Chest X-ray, PA view. Patient: 38 years old, sex M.
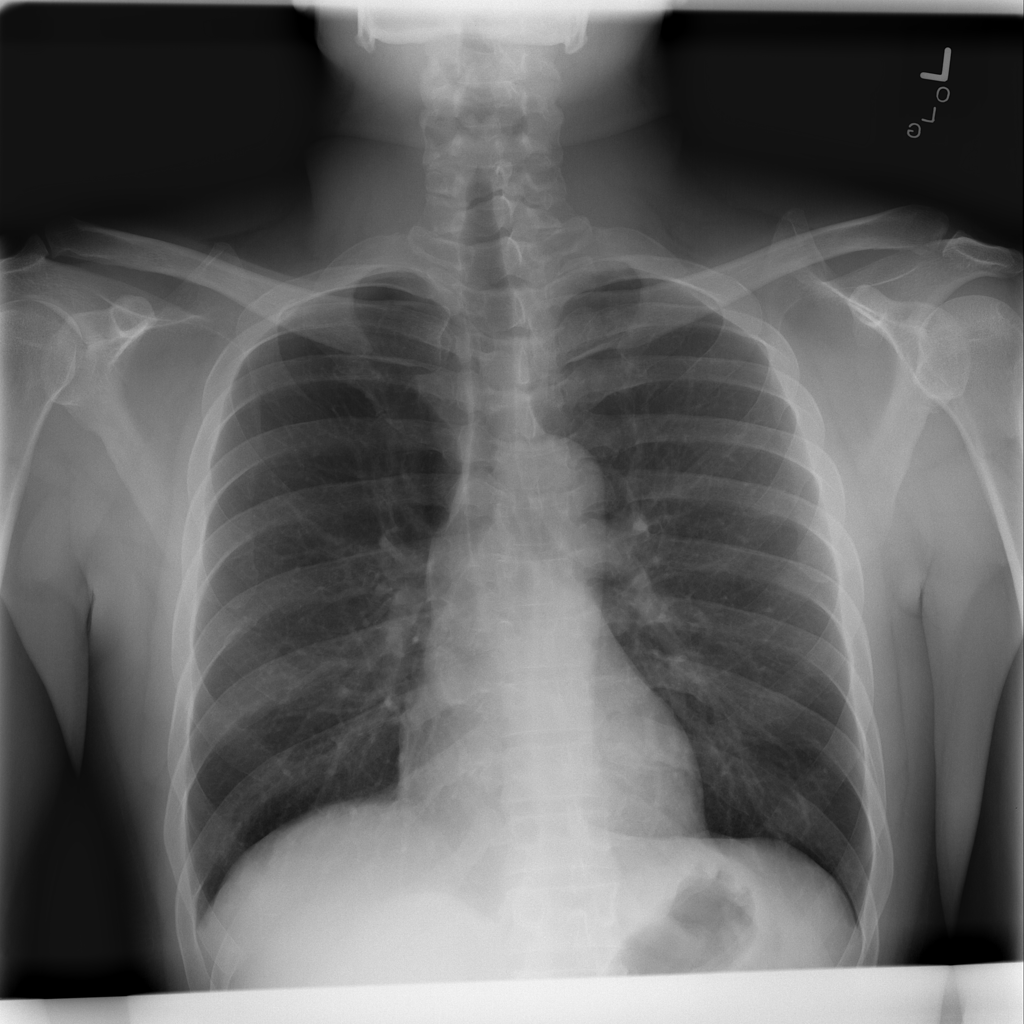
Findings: No Finding